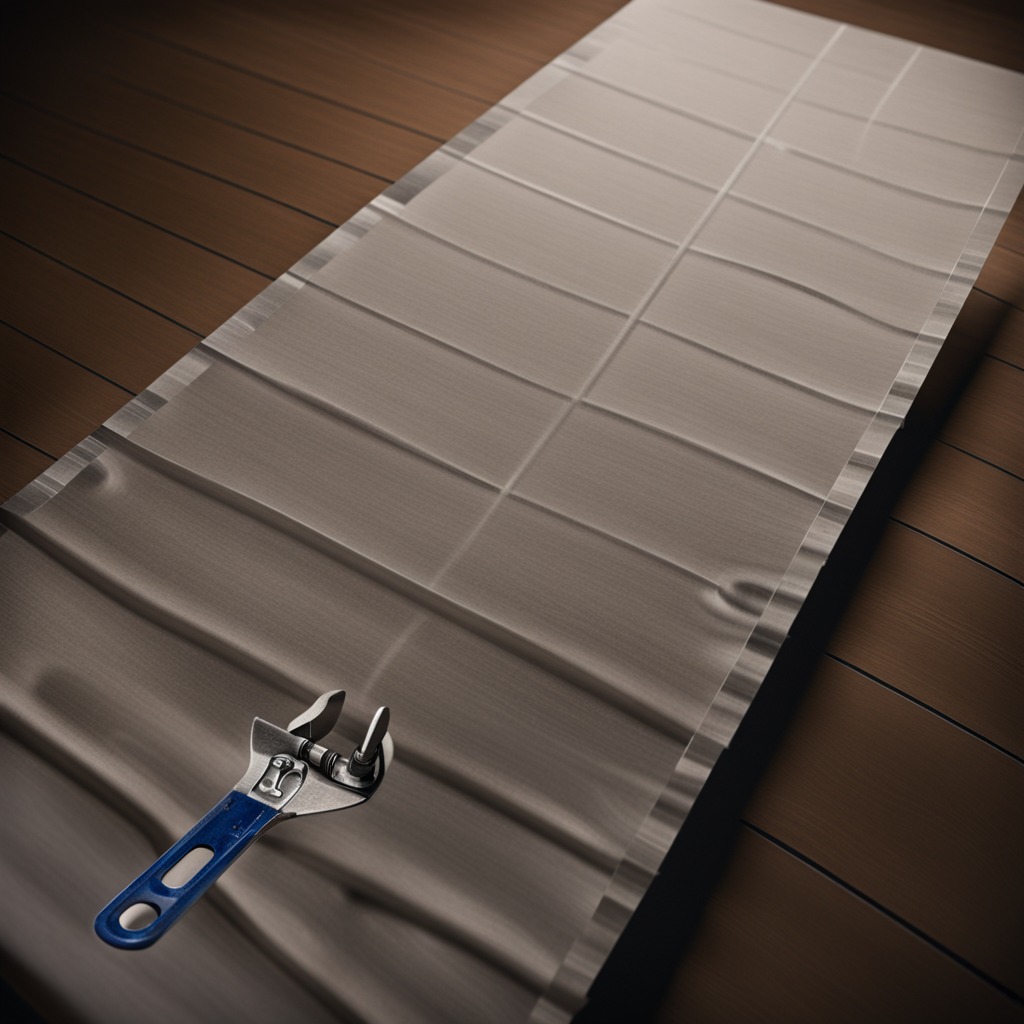
An wrench lies on a wooden table inside a workshop at night.